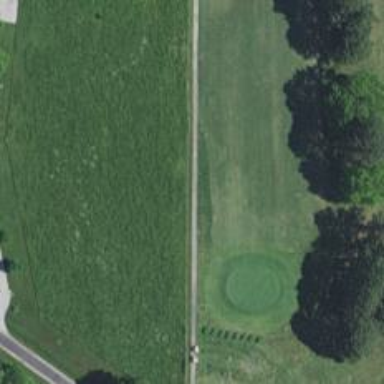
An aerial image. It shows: Footway that resembles golf path.